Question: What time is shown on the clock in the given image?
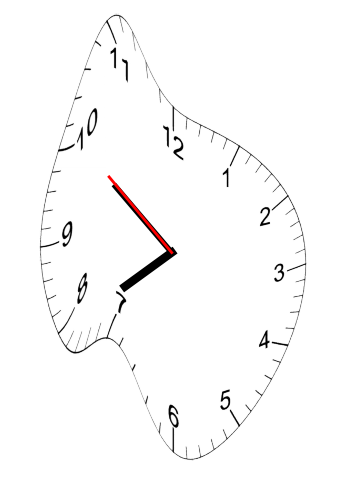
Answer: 07:50:51